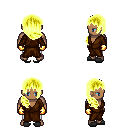
a pixel art fantasy rpg character, male body template, human, dark skin, brown robe, white pants, gold right-swept hairstyle, gold gloves, gray slippers, four views (front, back, left, right), 2x2 character sprite sheet, small pixel art, hard edges, no anti-aliasing